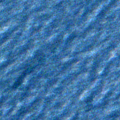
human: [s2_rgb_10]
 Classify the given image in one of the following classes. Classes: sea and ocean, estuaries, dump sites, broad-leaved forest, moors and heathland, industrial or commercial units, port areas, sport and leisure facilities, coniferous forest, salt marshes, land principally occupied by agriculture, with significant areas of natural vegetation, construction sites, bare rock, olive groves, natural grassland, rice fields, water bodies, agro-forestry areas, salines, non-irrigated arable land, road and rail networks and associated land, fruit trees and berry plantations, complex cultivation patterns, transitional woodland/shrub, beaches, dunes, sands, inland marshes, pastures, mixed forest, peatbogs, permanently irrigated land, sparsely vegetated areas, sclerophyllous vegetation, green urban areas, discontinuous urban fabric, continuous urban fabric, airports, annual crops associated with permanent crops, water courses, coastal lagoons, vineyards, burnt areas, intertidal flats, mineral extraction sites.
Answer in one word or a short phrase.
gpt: sea and ocean